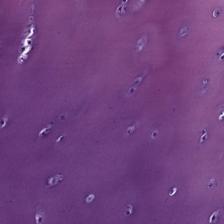
Label: Non-Tumor